Field crop: maize
Growth stage: 2
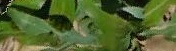
Species: maize